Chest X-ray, AP view. Patient: 48 years old, sex M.
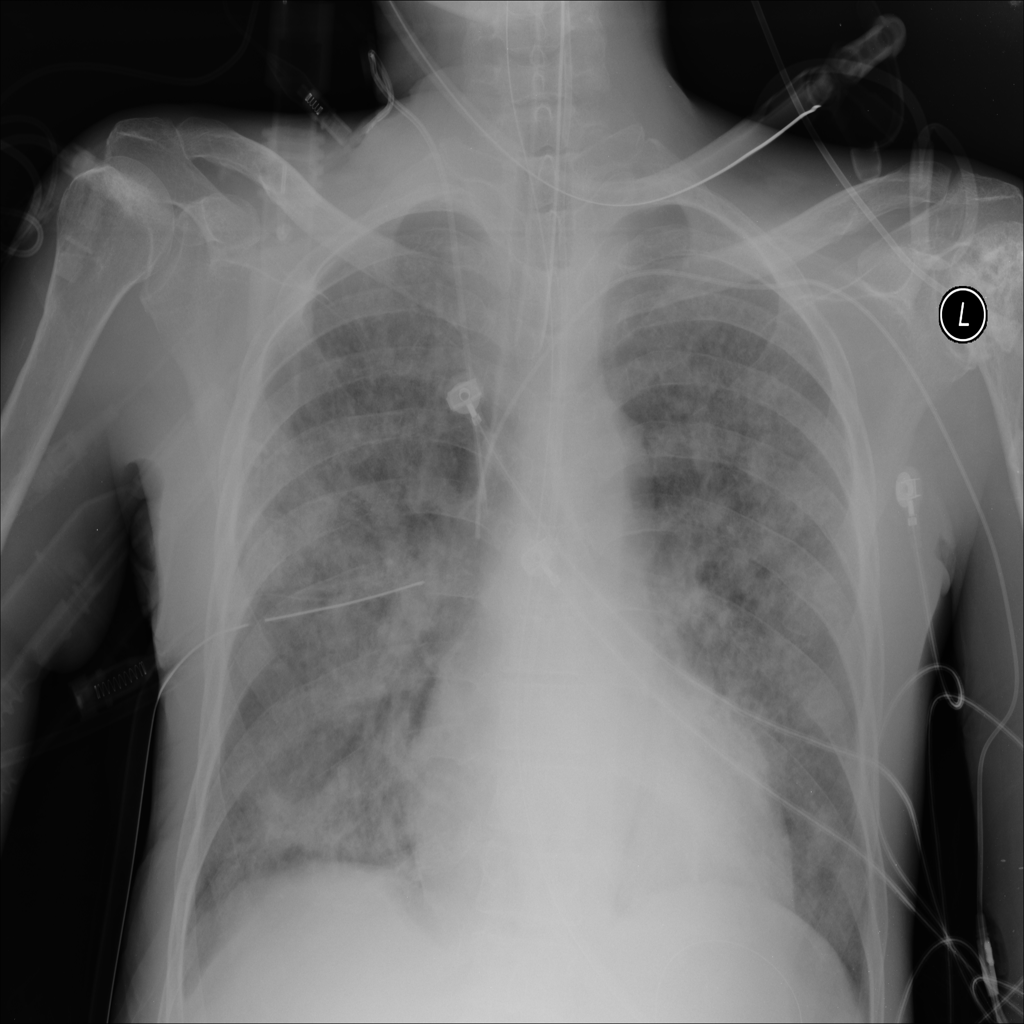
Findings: Cardiomegaly